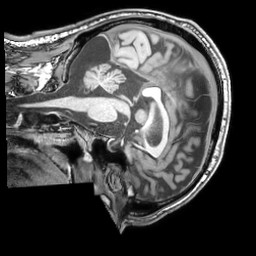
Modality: T1w
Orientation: sagittal
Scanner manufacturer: philips
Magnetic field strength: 3 T
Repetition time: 0.007 s
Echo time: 0.003501 s